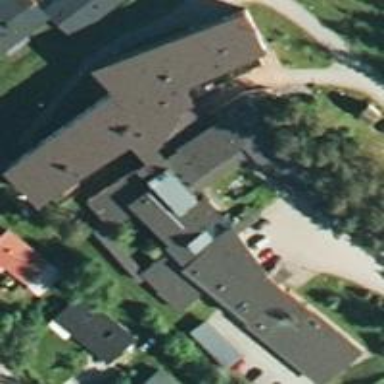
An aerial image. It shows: Hospital building providing healthcare services.